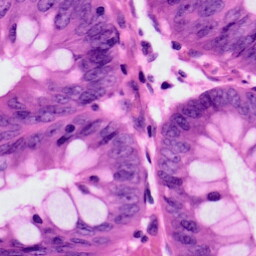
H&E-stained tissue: Colon